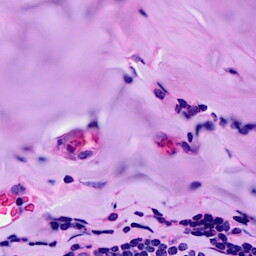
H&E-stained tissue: Breast